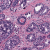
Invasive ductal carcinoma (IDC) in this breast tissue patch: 0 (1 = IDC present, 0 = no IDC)